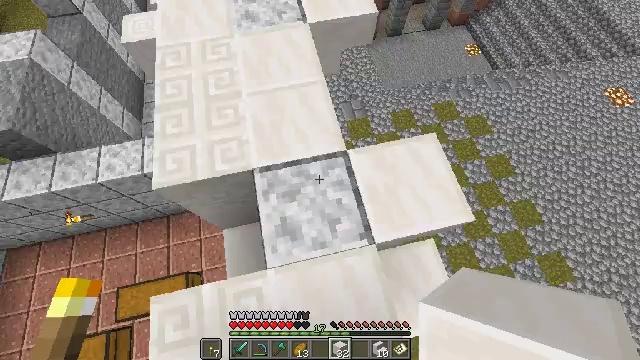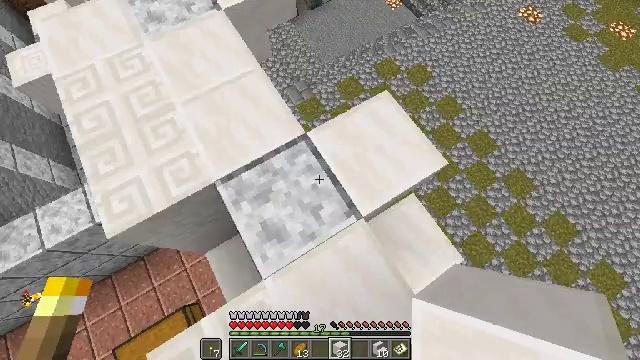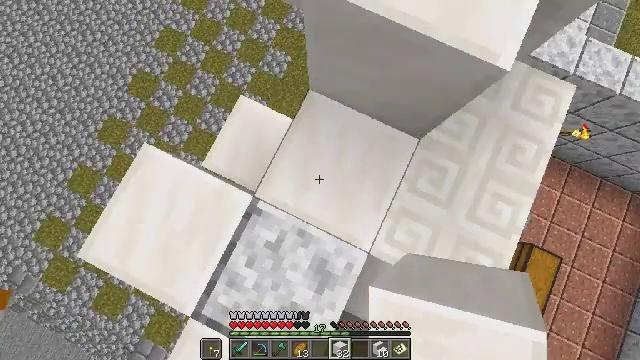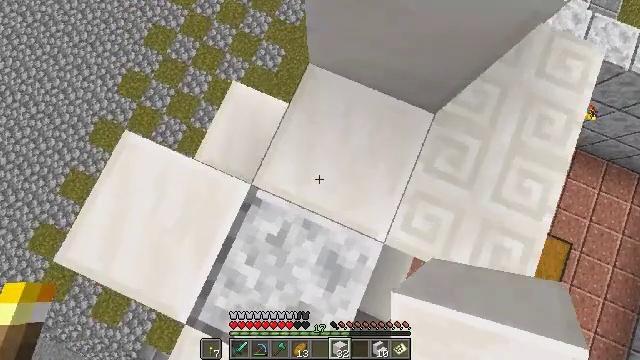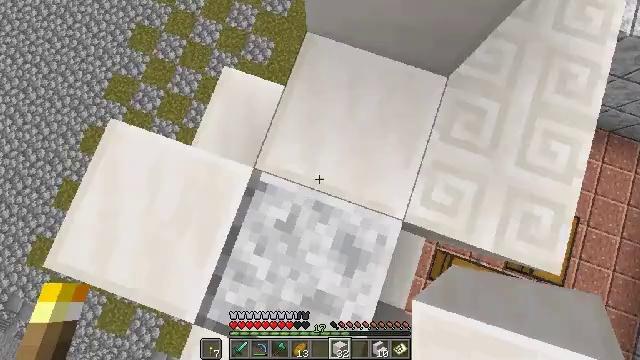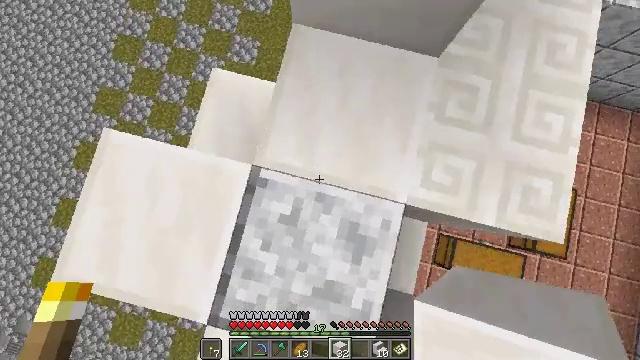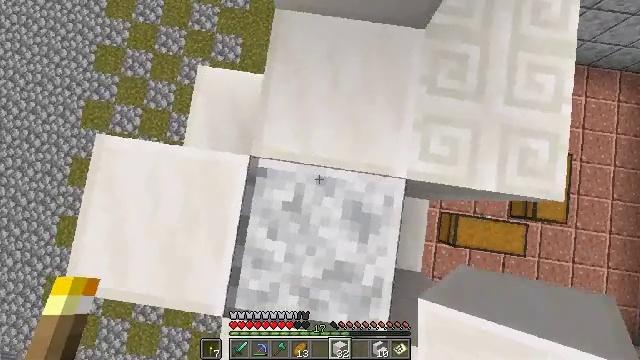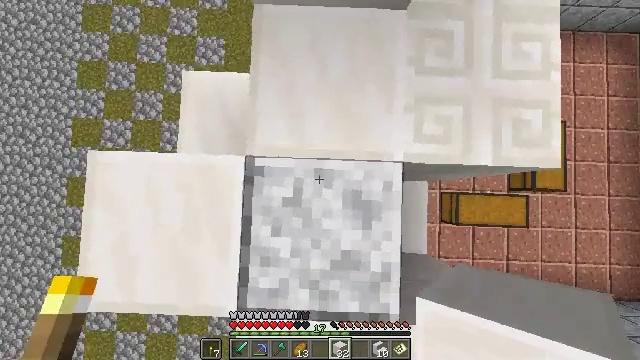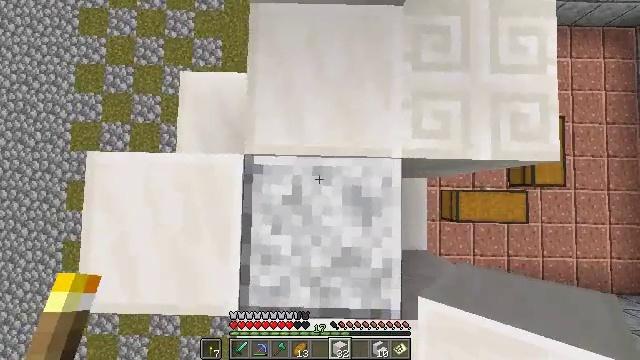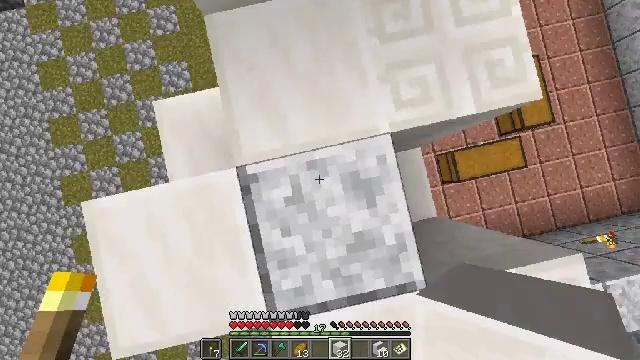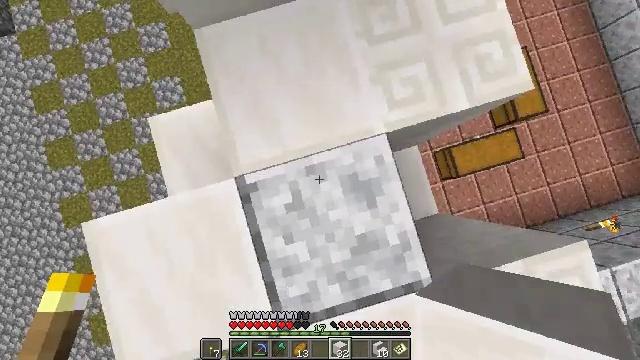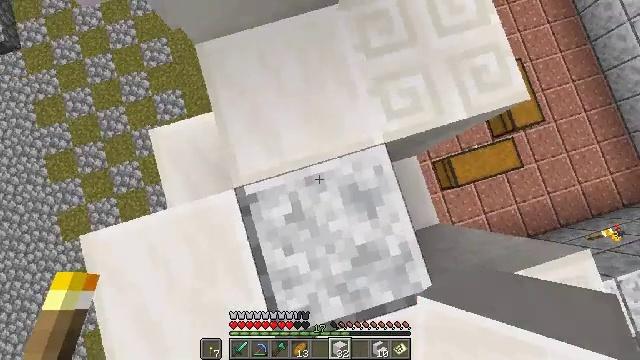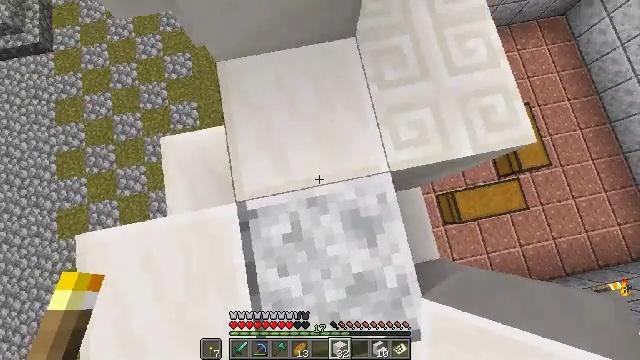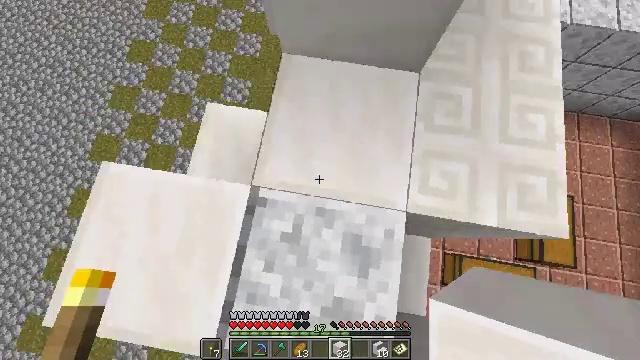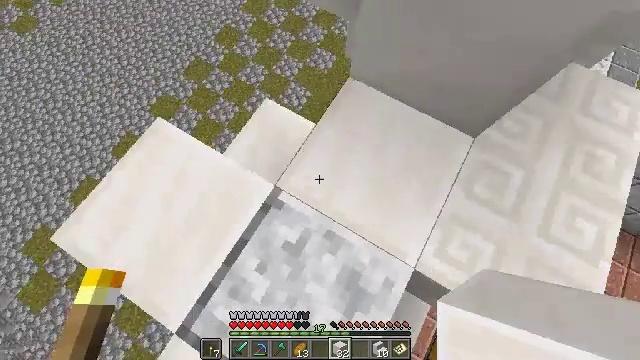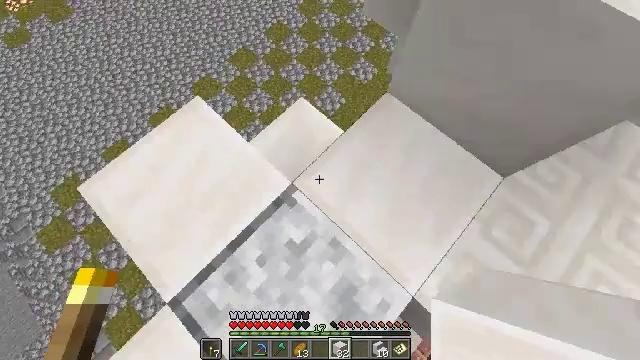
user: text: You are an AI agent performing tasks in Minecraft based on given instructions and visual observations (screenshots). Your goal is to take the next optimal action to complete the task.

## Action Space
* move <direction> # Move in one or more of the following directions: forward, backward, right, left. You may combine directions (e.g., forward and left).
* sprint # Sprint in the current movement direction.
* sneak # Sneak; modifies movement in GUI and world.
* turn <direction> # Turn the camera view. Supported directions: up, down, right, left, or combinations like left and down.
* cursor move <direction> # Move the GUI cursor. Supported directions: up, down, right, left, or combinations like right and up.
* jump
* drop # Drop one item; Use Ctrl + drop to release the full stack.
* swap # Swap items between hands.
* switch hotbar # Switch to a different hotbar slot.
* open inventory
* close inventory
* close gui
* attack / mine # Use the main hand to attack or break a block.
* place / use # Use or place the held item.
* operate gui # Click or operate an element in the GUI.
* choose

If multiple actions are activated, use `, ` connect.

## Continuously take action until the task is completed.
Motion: motion action
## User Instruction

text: Mine the quartz block for materials.
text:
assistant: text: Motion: move forward
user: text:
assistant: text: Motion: turn right and down
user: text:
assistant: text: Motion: turn right
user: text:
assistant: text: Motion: turn right
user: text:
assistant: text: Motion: turn right
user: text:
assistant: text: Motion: turn right and down
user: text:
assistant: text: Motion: turn right and down
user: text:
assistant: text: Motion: turn right
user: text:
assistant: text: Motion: turn right and down
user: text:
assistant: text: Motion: turn right and up
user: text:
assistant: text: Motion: turn up
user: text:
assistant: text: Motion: turn left and up
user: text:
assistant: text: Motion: turn left and up
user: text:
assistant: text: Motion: turn left and up
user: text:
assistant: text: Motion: turn left and up
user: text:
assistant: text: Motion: turn left
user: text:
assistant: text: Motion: move forward, turn left
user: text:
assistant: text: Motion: move forward
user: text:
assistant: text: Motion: move forward
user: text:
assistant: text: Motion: move forward, turn right
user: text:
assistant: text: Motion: move forward
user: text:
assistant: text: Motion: move forward, turn right and down
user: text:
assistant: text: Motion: move forward, turn right and down
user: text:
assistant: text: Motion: move forward, turn right and down
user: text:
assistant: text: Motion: turn right and down
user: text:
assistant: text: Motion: turn right and down
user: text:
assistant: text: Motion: turn right and down
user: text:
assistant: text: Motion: turn right and down
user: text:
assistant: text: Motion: turn right and down
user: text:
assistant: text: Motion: turn right and down